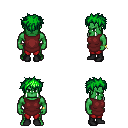
a pixel art fantasy rpg character, male body template, orc, green skin, maroon tunic, red pants, green bedhead hairstyle, bracelets, black shoes, four views (front, back, left, right), 2x2 character sprite sheet, small pixel art, hard edges, no anti-aliasing